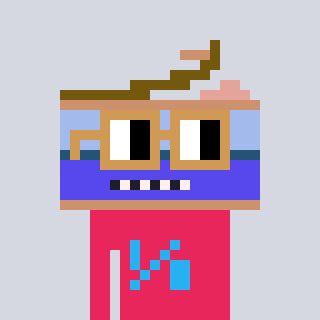
a pixel art character with square brown glasses, a canned ham-shaped head and a redpinkish-colored body on a cool background